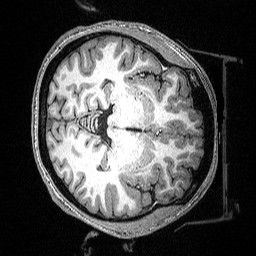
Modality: T1w
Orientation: axial
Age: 25
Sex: female
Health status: healthy
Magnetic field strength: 3 T
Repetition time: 2.53 s
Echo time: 0.00331 s